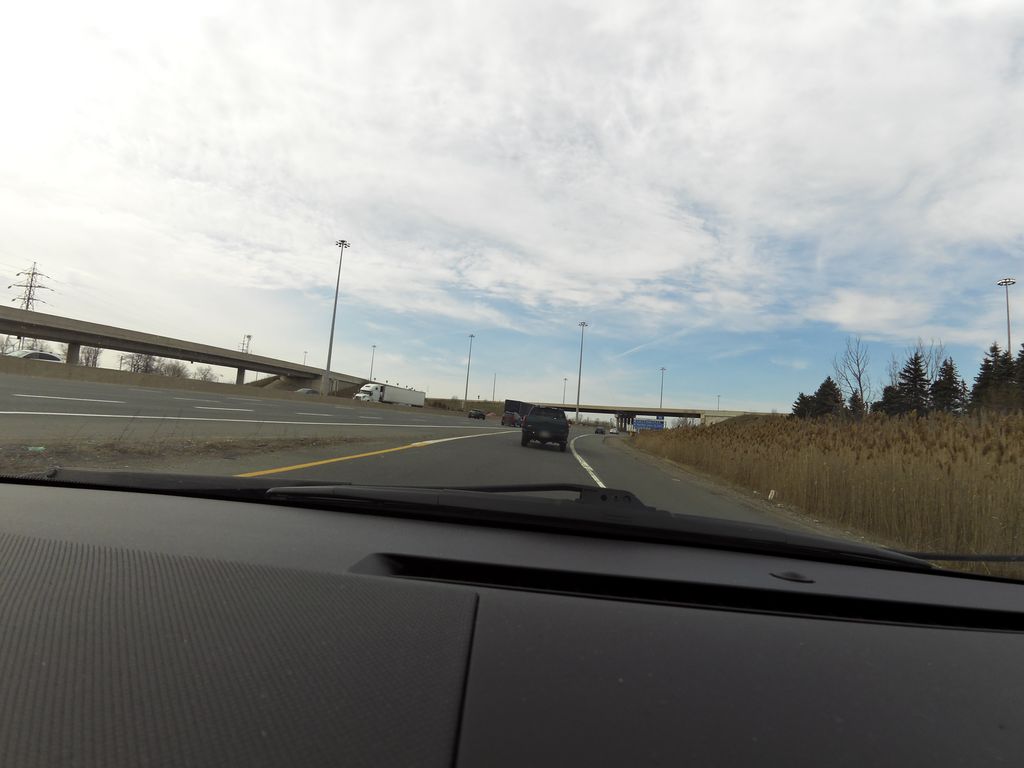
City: hamilton